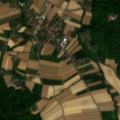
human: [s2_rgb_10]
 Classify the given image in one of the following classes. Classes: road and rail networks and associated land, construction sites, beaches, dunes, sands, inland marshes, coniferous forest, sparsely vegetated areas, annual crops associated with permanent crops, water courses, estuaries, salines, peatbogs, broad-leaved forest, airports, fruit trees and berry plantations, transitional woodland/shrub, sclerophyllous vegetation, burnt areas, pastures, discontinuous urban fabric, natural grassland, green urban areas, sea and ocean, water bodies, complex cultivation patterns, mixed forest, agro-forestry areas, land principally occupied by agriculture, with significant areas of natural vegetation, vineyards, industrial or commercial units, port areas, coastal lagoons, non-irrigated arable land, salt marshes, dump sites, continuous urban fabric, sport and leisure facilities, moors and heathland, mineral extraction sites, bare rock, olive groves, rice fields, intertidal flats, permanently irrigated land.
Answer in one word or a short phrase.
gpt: discontinuous urban fabric, non-irrigated arable land, complex cultivation patterns, broad-leaved forest